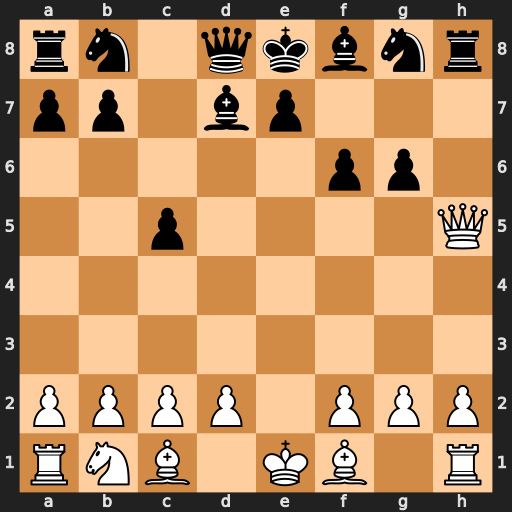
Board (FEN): rn1qkbnr/pp1bp3/5pp1/2p4Q/8/8/PPPP1PPP/RNB1KB1R
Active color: w
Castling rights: KQkq
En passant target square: -
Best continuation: Qxg6#